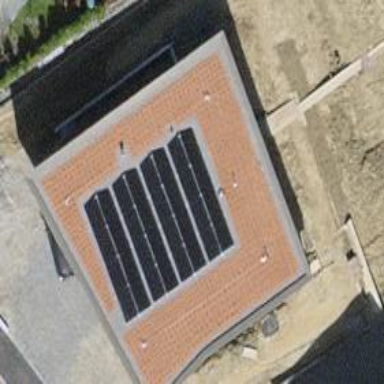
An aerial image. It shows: Solar power generator utilizing photovoltaic technology with solar photovoltaic panels.